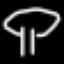
Label: mushroom